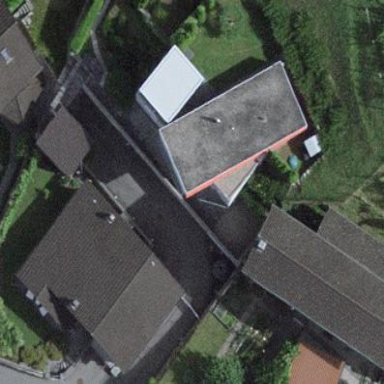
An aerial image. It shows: View of roof of building.